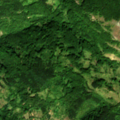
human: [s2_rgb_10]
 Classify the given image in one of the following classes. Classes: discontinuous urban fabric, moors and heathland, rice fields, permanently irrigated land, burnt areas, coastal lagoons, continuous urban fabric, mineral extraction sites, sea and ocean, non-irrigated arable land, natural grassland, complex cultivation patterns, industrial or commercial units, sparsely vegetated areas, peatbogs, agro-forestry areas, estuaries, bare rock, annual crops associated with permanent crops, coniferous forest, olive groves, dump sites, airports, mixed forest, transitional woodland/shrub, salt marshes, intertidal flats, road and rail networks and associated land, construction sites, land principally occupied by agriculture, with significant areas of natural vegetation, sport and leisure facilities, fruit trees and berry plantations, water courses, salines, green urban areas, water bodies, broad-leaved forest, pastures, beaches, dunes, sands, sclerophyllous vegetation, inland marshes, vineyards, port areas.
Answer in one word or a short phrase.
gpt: complex cultivation patterns, land principally occupied by agriculture, with significant areas of natural vegetation, broad-leaved forest